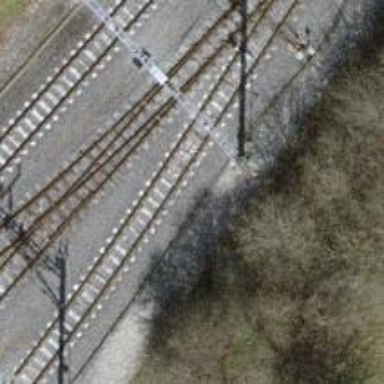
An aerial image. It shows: Narrow-gauge railway with one track passing through service yard.